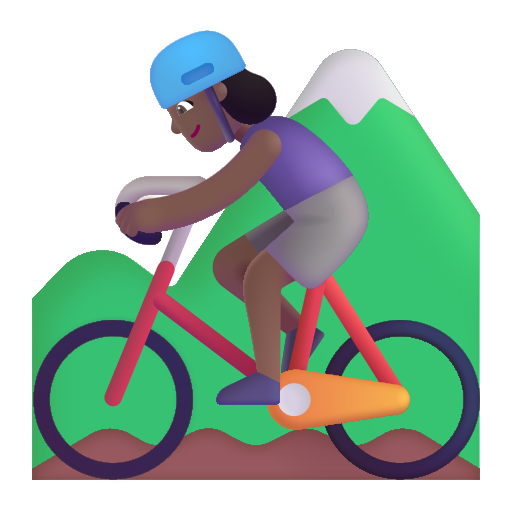
woman mountain biking color  dark